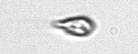
Label: Cryptophyta